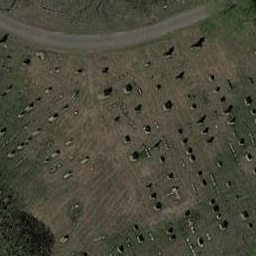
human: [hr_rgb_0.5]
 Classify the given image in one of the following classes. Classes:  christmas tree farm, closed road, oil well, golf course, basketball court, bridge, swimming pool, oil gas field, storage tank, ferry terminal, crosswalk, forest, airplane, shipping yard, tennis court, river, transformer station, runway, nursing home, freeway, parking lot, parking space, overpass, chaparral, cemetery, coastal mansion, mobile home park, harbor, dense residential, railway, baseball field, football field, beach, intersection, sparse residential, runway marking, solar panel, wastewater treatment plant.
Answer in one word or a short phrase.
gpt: cemetery